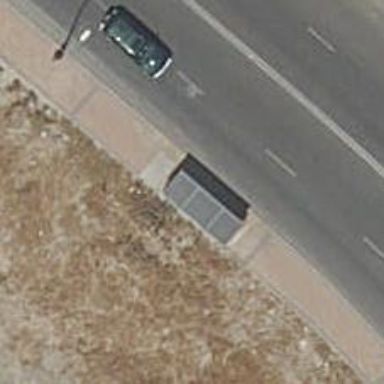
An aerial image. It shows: Bus stop with platform for public transport.